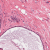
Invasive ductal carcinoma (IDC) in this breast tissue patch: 0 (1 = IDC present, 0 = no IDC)